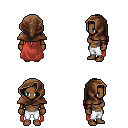
a pixel art fantasy rpg character, female body template, human, dark skin, maroon cape, white pants, pink ponytail hairstyle, cloth hood, cloth bracers, four views (front, back, left, right), 2x2 character sprite sheet, small pixel art, hard edges, no anti-aliasing